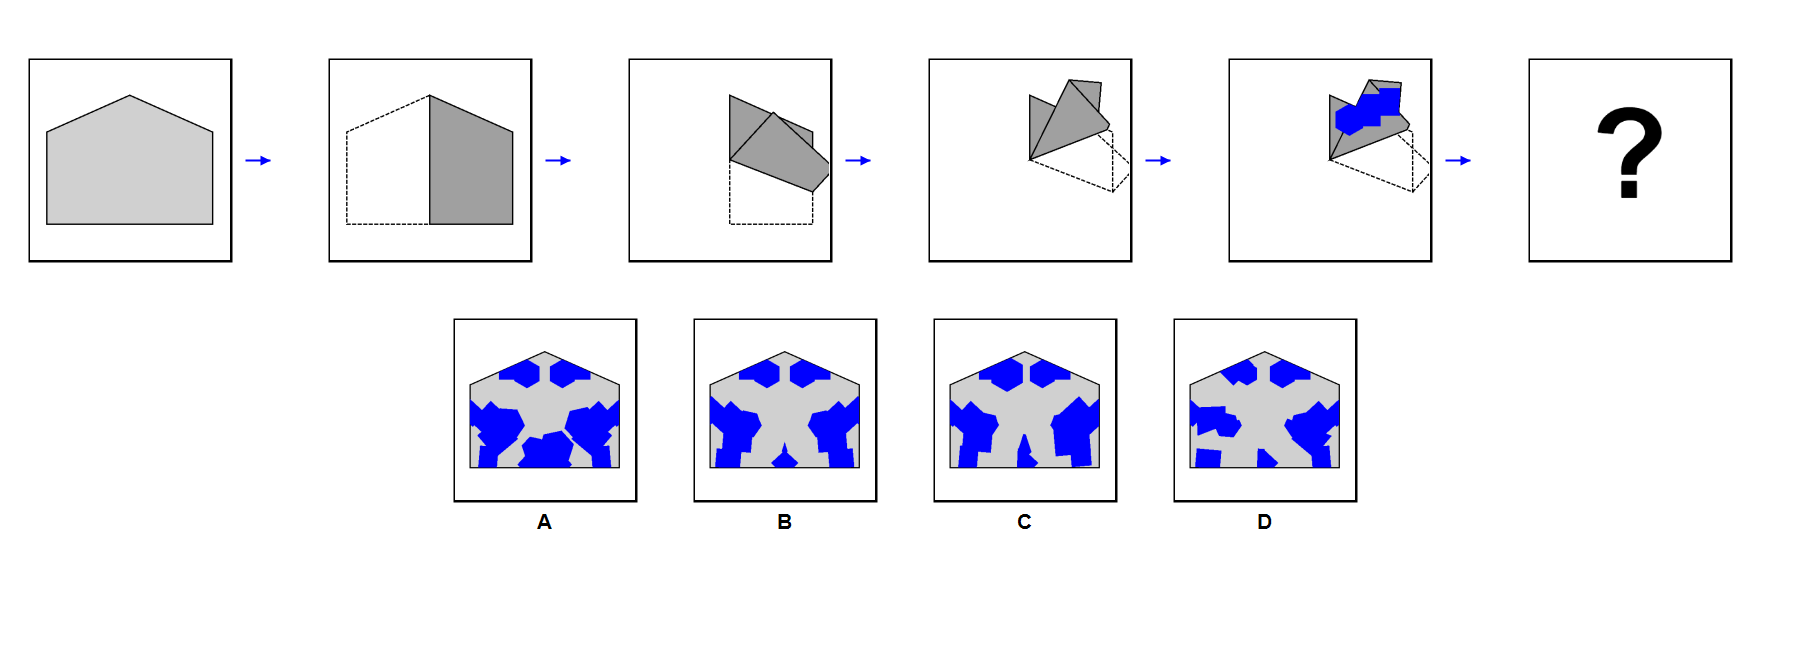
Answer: B